Question: Basically I am ting to catch any exception off a block of code, and fire said code one.
'''
try {
CODE
catch (Exception e)
{
DO THIS ONCE
}
finally
{
CODE
}
'''
So I have been creating a TCP/SOCKET Server. Which can work with multiple clients. And send/recite (I/O) Data. It works well, and has been for a long time now. But I have found in my console that it says this:

This is bad because if it thinks the user disconnected twice it can create many problems. The way I know if a user has disconnected is by sending data to them every 200ms. And if there is a error then print they disconnected remove them from the client list, and disconnect there stream/tcp.
'''
static bool currentlyUsing;
private static void PingClient(Object o)
{
if (!currentlyUsing)
{
if (clientsConnected.Count != 0)
{
foreach (Client c in clientsConnected)
{
try
{
c.tcp.Client.Blocking = false;
c.tcp.Client.Send(new byte[1], 0, 0);
}
catch (Exception e)
{
currentlyUsing = true;
Console.WriteLine("[INFO] Client Dissconnected: IP:" + c.ip + " PORT:" + c.port.ToString() + " Reason:" + e.Message);
clientsConnected.Remove(c);
c.tcp.Close();
break;
}
finally
{
currentlyUsing = false;
}
GC.Collect();
}
}
}
'''
Is there a way to make it so it catches it only once, or catches it multiple times but only fires the code I want once?
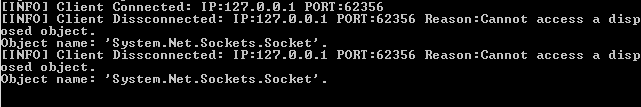
Answer: I was making multiple timers. So it overlapped.